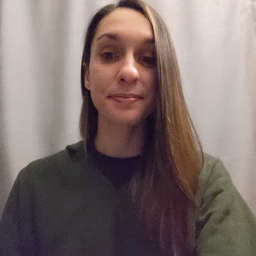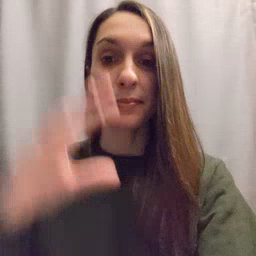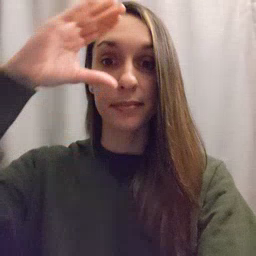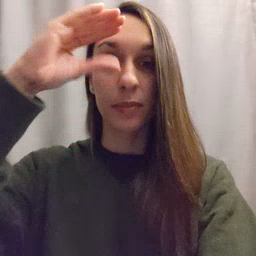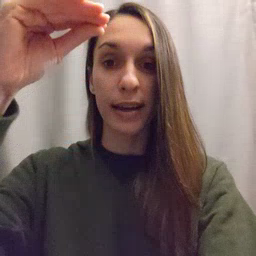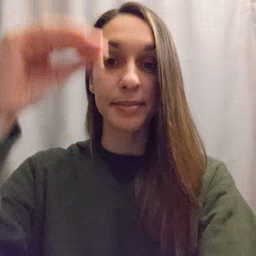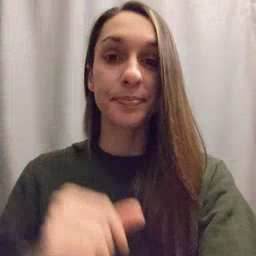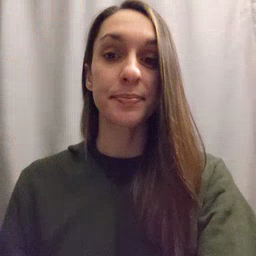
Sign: boy